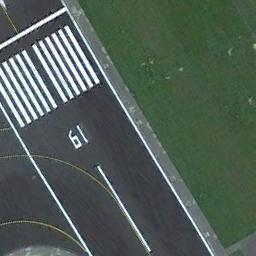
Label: runway